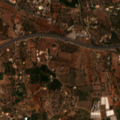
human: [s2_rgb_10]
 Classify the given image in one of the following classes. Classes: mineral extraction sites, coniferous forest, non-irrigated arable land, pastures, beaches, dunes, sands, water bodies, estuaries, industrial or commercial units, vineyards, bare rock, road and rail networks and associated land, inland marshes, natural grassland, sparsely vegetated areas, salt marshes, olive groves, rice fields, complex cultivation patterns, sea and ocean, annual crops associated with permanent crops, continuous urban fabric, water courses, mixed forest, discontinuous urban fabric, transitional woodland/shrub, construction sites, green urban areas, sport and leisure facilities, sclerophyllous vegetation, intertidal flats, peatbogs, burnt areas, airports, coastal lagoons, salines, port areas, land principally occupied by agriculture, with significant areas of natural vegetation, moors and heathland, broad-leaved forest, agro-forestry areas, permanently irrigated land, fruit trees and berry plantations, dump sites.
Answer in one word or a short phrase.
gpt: annual crops associated with permanent crops, complex cultivation patterns, land principally occupied by agriculture, with significant areas of natural vegetation